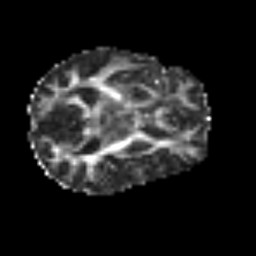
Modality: FA
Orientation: axial
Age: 54
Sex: female
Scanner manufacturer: siemens
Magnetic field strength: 3 T
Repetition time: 3.2 s
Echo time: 0.081 s